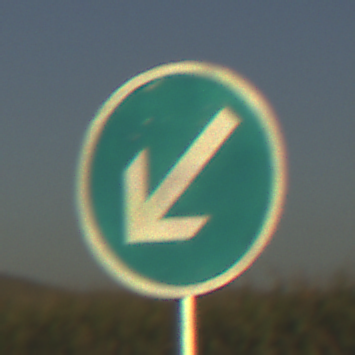
Verkehrszeichen: VorgeschriebeneVorbeifahrtLinks
Umgebung: Outdoor, RoadRail
Tageszeit: SunriseSunset
Wetter: Clear
Licht: Natural
Jahreszeit: NotSpecified
Kontrast: HighContrast